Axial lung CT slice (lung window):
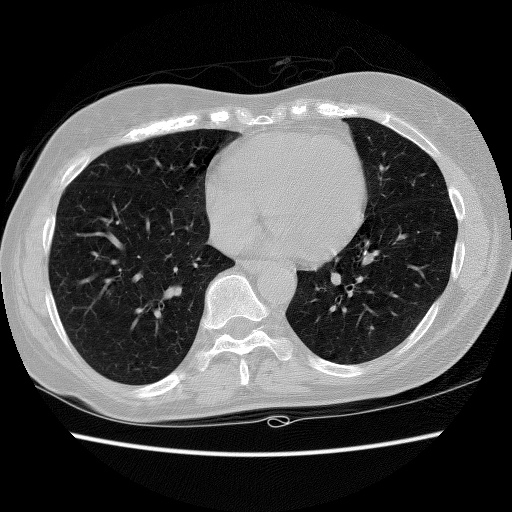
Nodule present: no